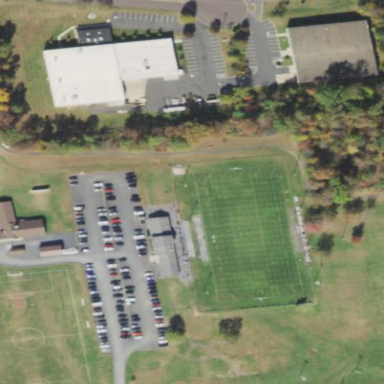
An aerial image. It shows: American football pitch for leisure and sport activities.